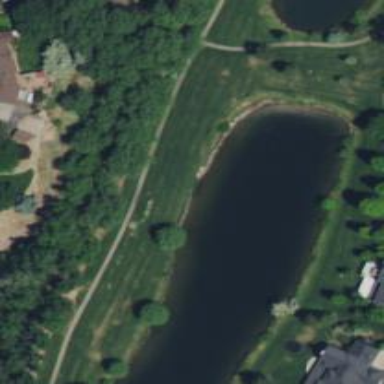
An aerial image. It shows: Peaceful pond surrounded by nature.